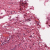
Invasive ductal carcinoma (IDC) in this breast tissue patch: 0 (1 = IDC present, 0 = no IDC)